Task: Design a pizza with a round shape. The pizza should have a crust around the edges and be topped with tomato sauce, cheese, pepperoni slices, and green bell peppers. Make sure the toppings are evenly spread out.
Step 456:
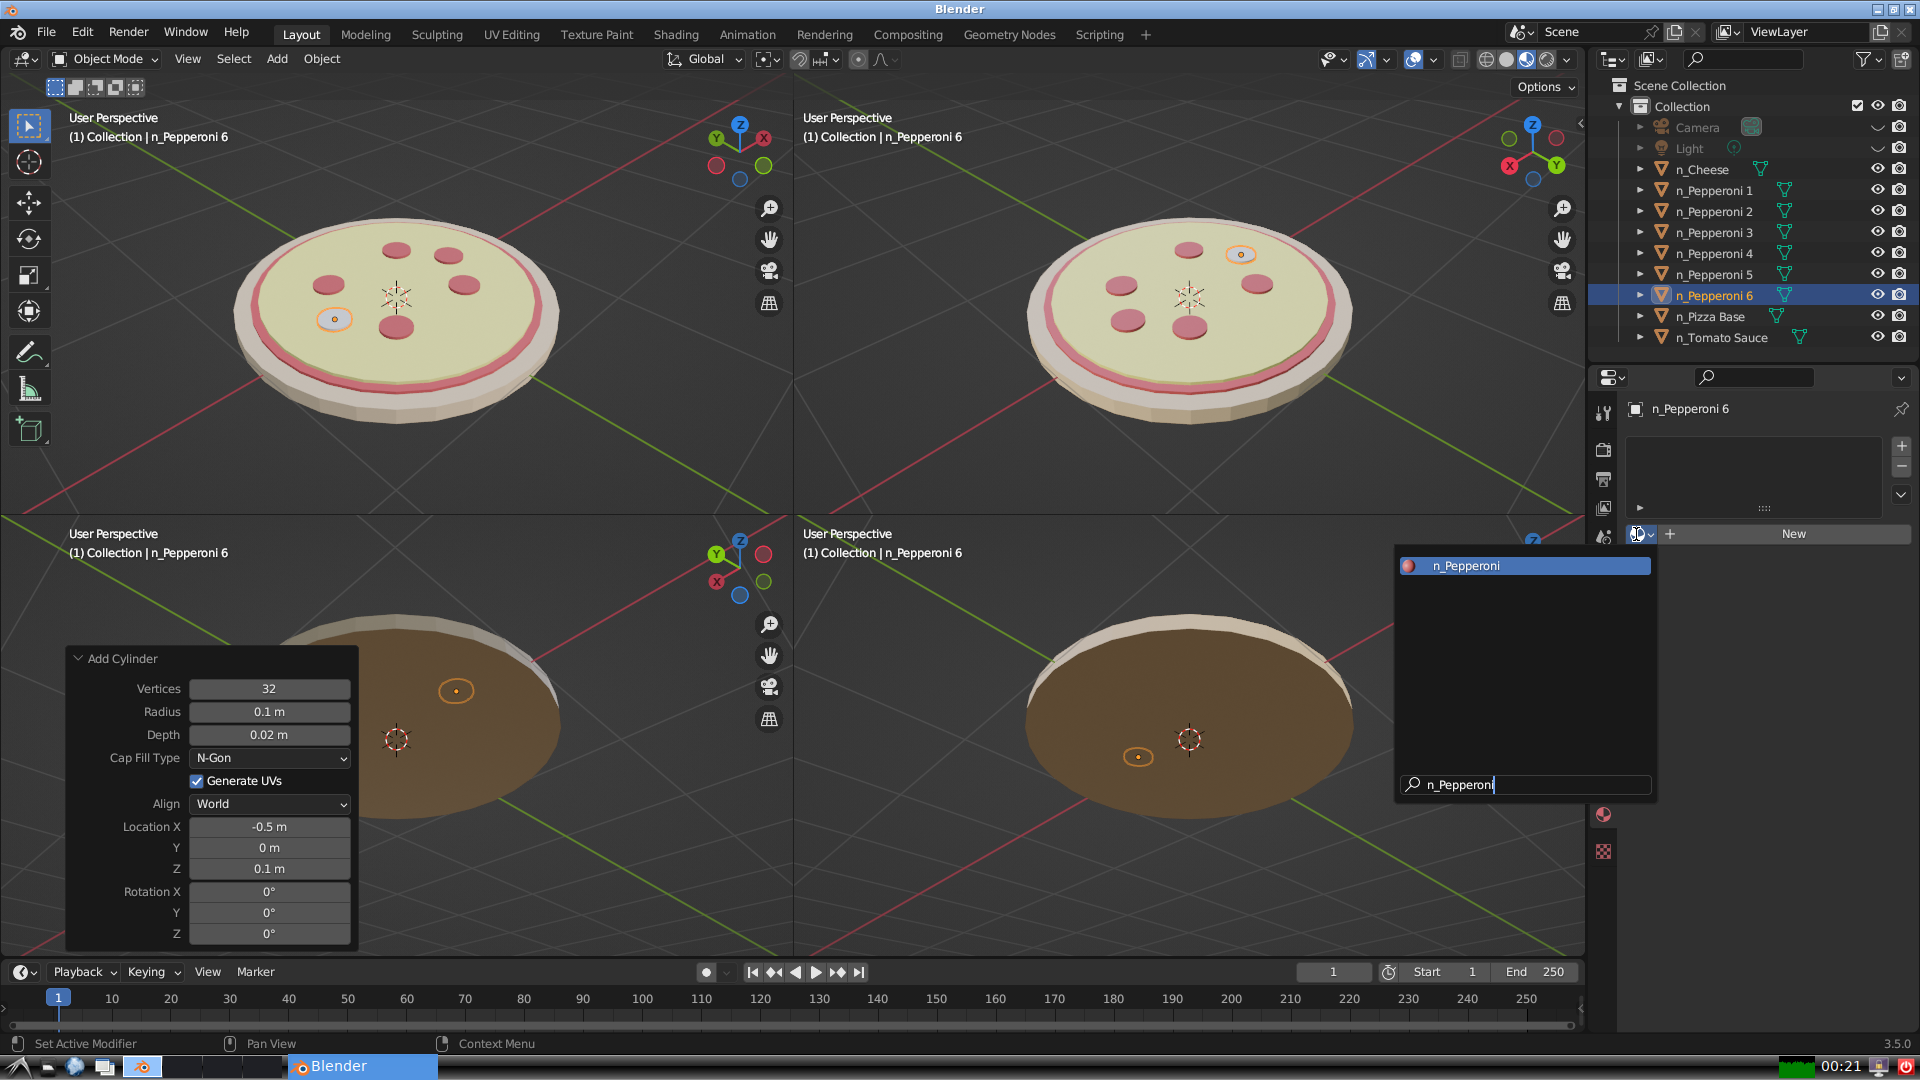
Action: {"key_press": ['Return']}